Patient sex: F
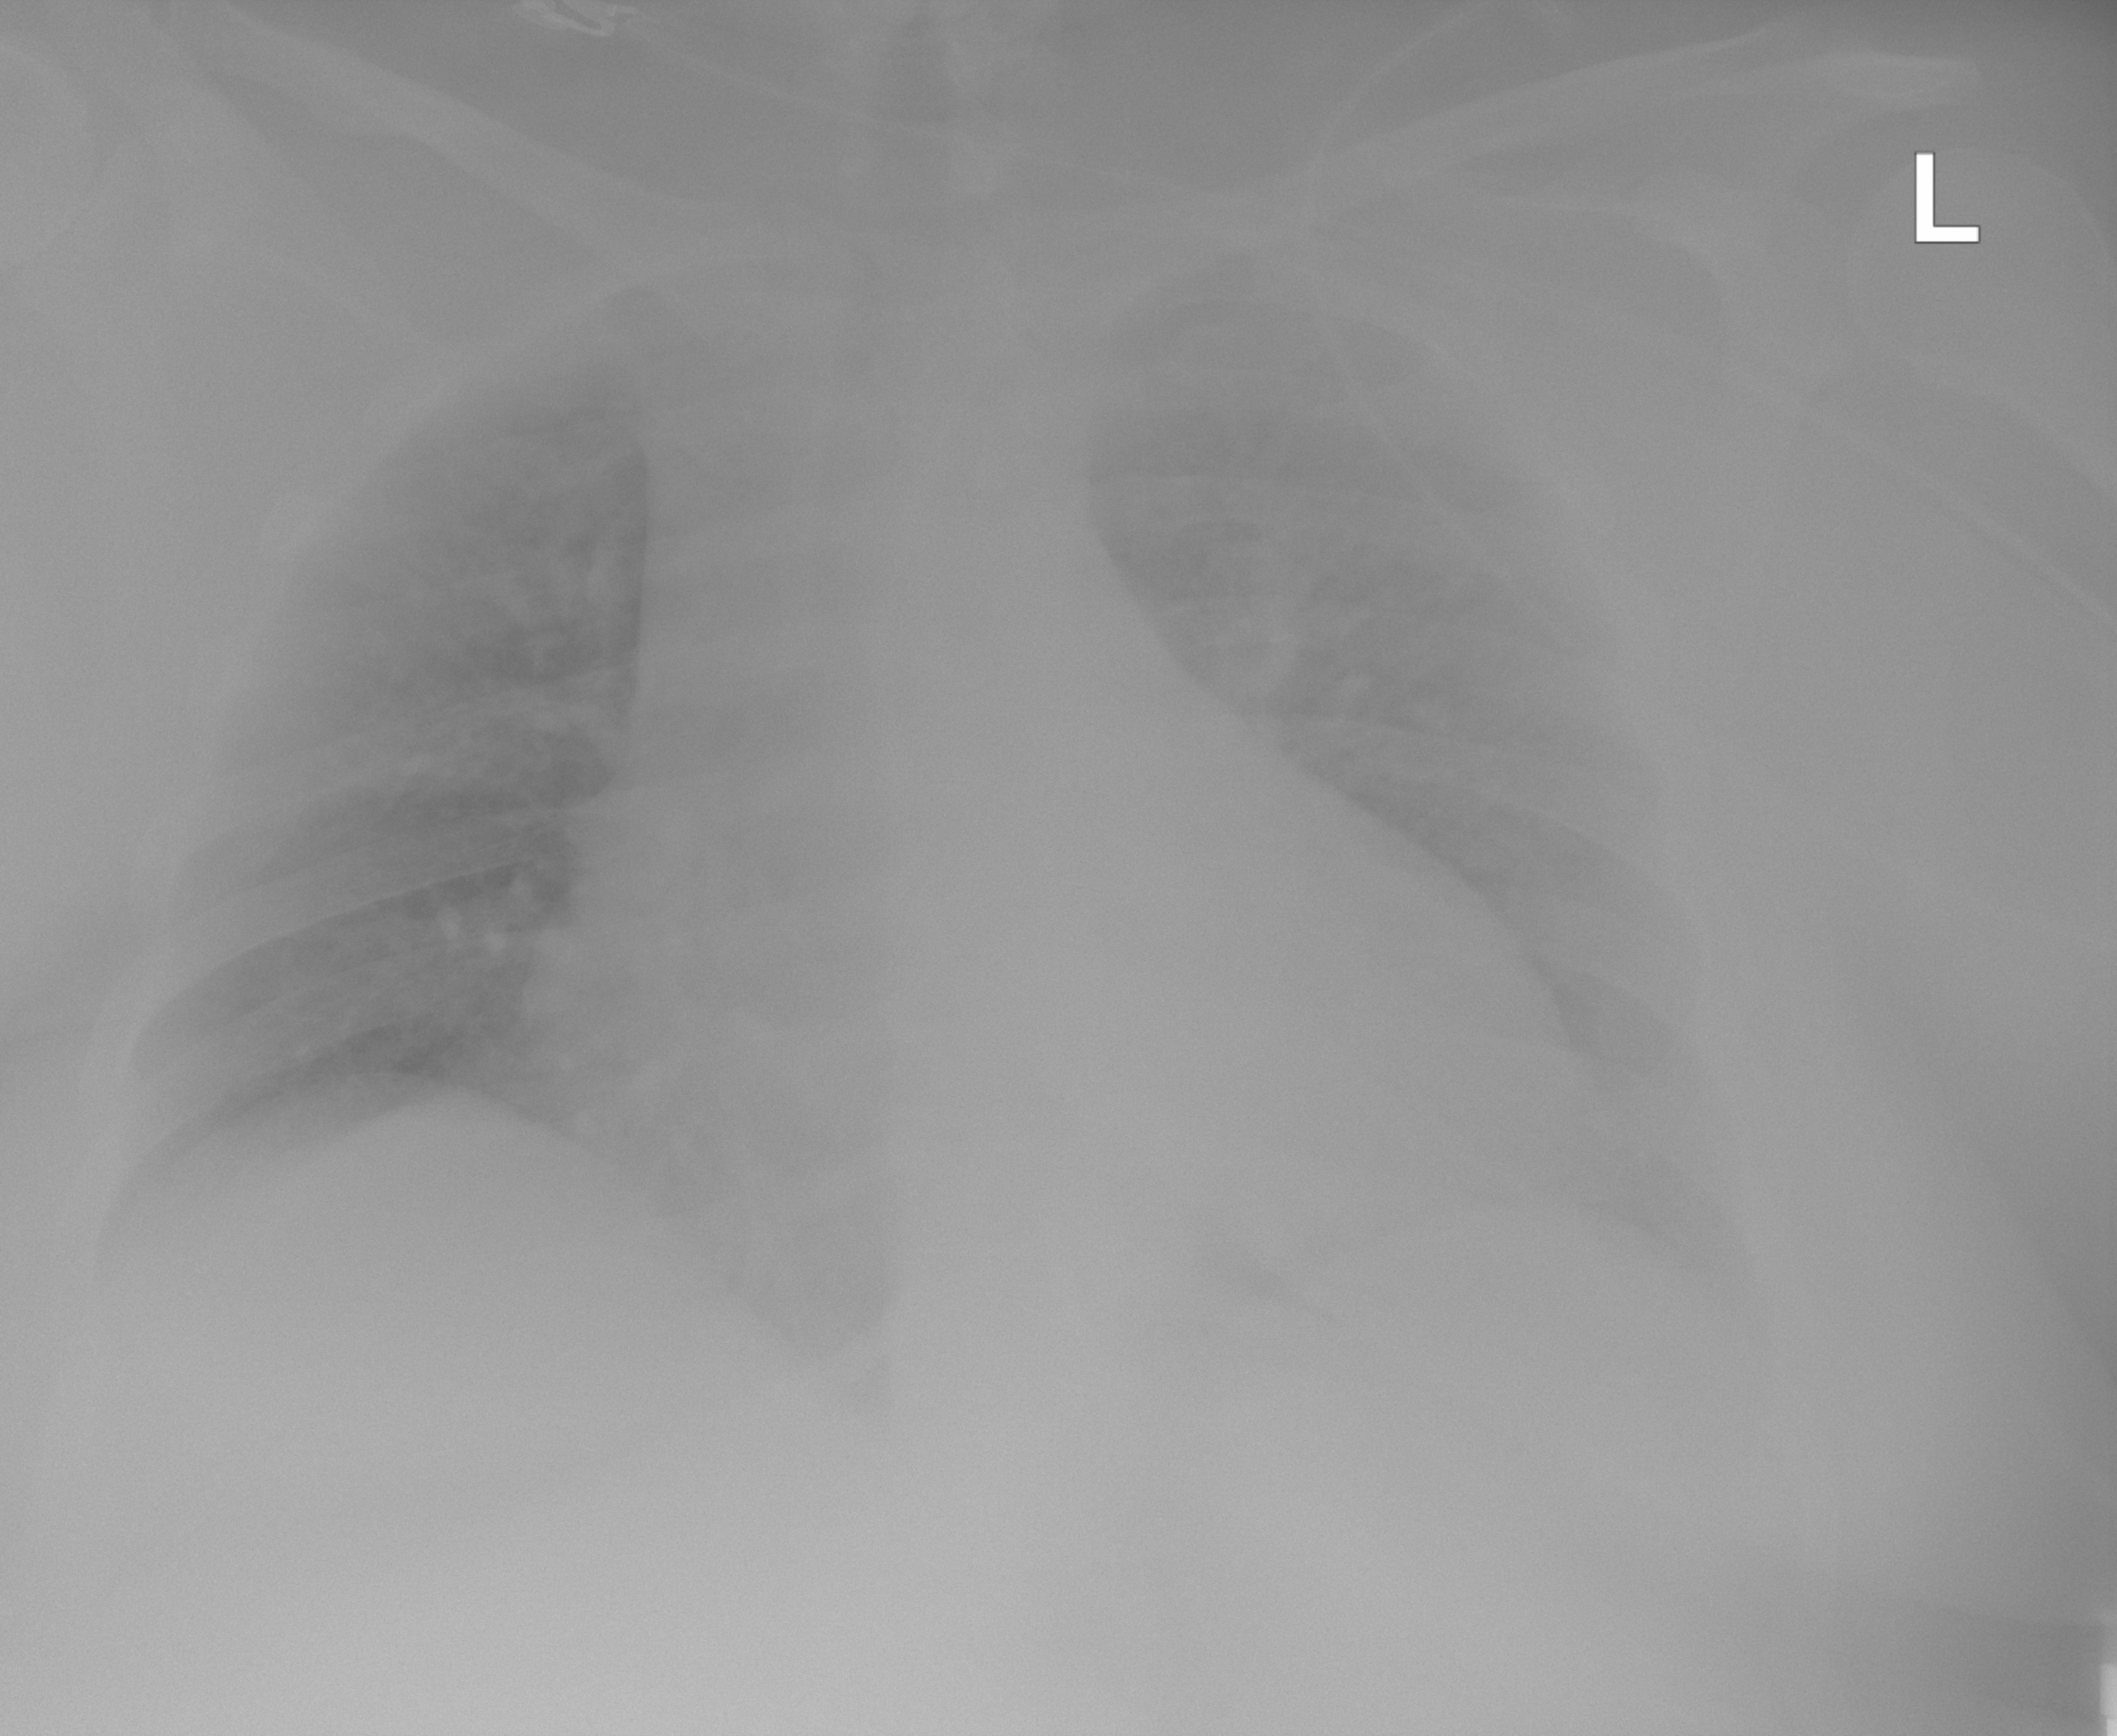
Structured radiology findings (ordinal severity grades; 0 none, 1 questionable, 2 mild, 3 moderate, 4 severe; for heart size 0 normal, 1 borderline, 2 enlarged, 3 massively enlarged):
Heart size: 1
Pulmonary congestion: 3
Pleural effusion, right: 0
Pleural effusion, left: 2
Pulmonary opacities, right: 2
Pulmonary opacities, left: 2
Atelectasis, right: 0
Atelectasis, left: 0